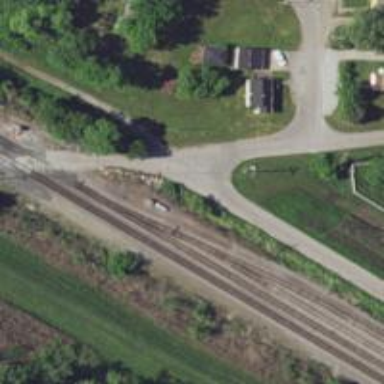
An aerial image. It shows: Railway yard.